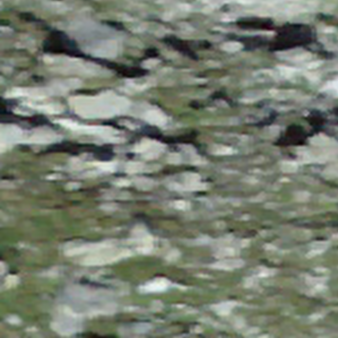
Label: bouldering_area